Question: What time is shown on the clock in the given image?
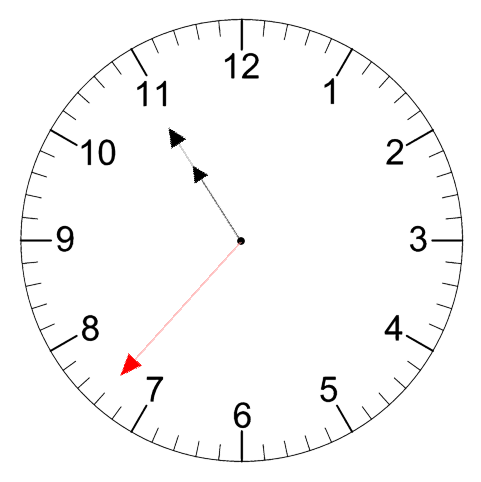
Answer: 10:54:37